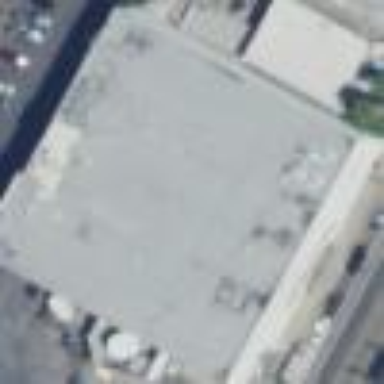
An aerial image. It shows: Commercial building.